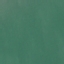
Land use / land cover class: SeaLake